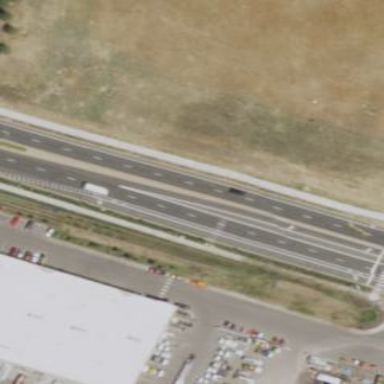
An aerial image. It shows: Traffic island along the road.